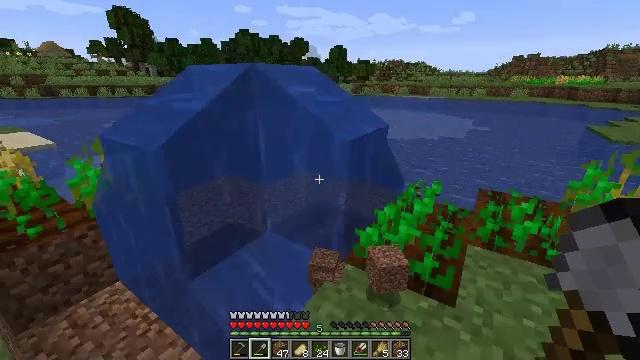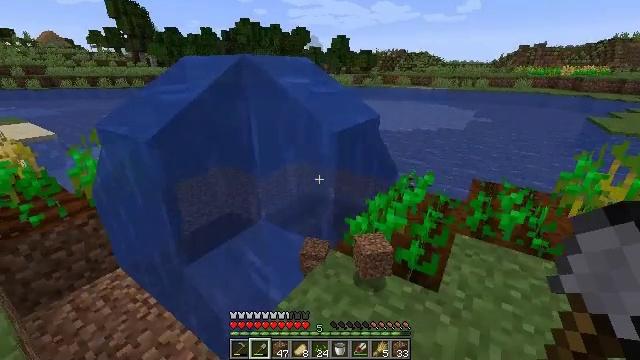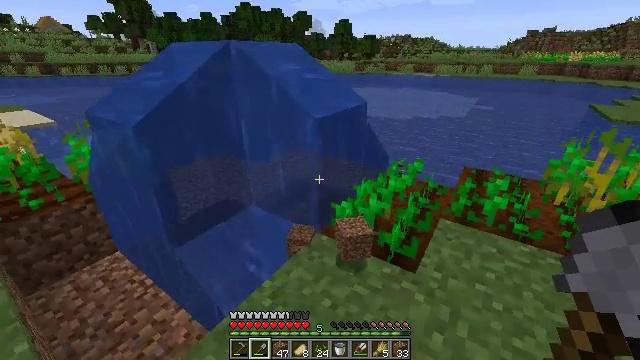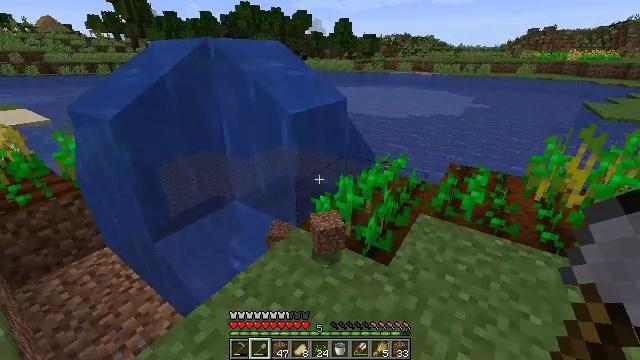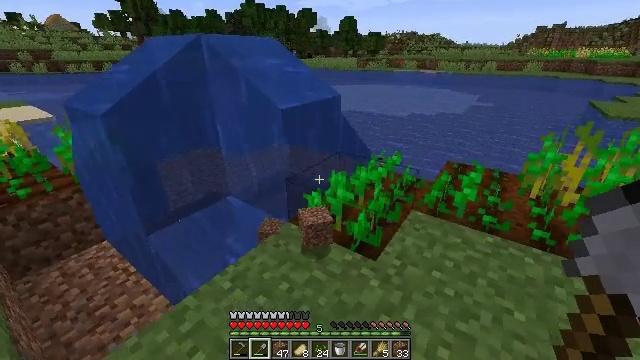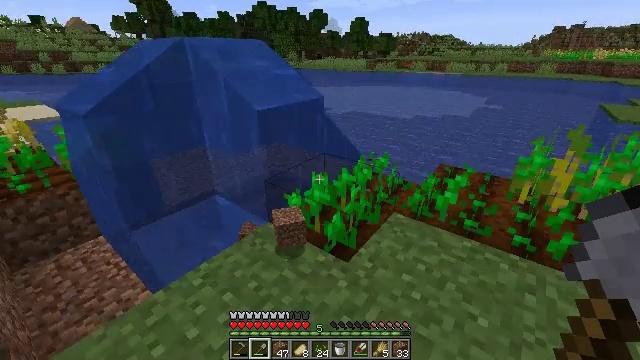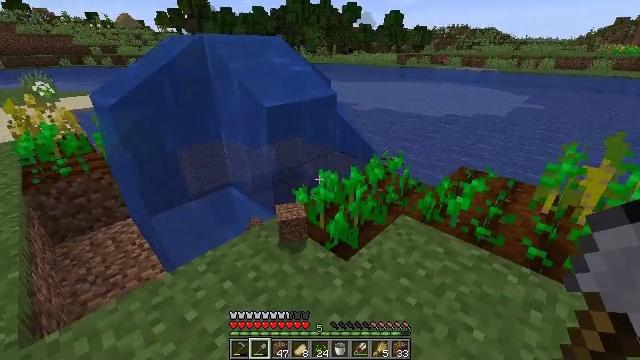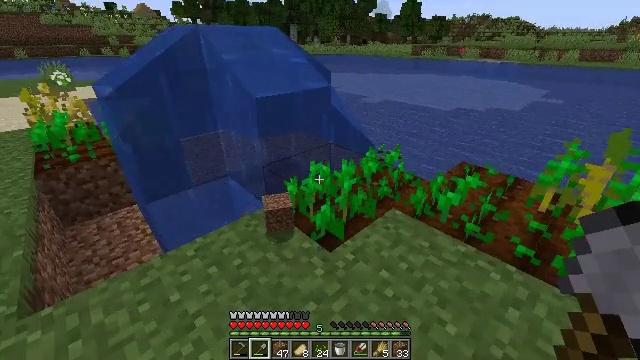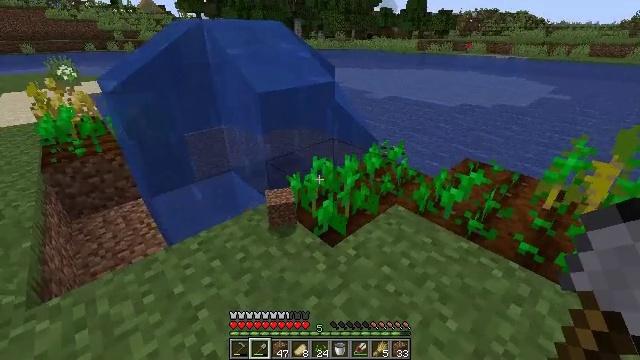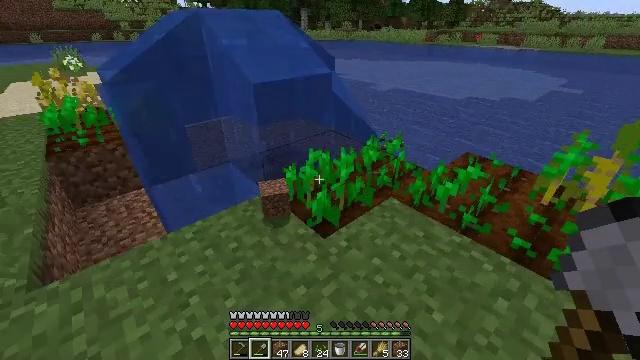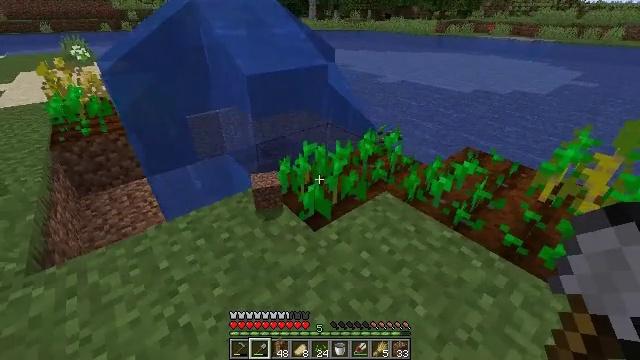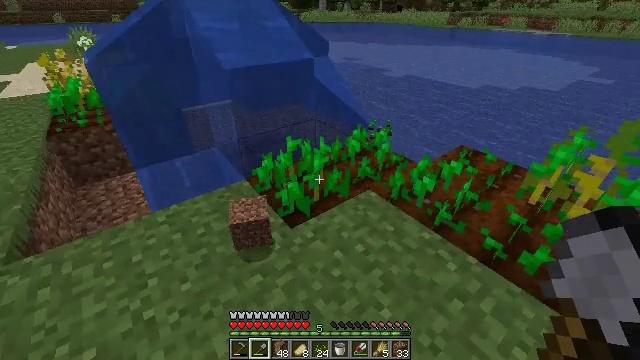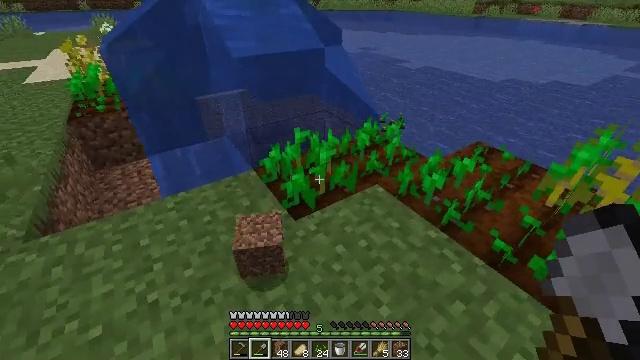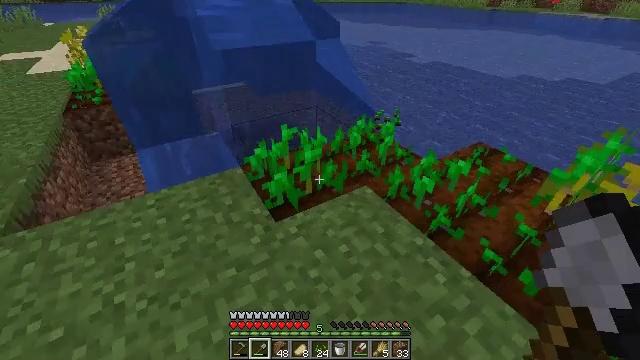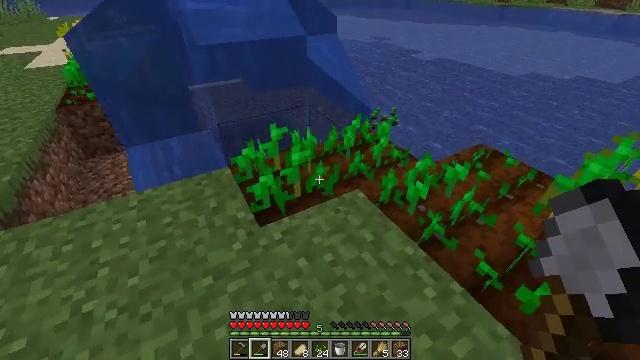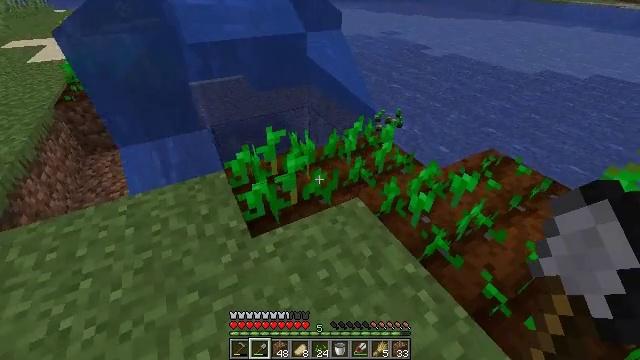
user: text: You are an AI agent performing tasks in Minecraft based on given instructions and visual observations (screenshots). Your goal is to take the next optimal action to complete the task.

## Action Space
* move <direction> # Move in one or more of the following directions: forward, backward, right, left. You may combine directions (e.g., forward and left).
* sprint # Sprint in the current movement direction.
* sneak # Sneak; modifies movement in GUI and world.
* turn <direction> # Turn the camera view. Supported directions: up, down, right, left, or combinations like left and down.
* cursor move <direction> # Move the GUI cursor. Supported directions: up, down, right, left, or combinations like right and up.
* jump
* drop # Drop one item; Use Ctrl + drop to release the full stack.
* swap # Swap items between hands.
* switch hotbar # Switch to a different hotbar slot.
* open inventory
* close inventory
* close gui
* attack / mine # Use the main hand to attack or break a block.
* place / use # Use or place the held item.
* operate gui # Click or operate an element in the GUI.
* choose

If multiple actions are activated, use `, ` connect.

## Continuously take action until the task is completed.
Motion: motion action
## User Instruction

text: Gather wheat by left-clicking on it.
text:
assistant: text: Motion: move right, turn down
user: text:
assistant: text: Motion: move right, turn down
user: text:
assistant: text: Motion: move right
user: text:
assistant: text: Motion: move right, turn left
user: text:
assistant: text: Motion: move right, turn left
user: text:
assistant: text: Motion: move right, turn left
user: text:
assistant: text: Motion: turn left and down
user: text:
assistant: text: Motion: no_op
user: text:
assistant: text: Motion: move right, turn left and down
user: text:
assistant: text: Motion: move right, turn left and down
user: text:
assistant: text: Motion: move forward and move right, turn left and down
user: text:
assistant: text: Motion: move forward and move right, turn left and down
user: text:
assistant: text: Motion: move forward and move right, turn left and down
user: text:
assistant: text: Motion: move forward, turn left
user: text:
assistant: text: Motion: move forward, turn left
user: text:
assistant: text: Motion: no_op
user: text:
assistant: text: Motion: no_op
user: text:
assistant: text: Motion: no_op
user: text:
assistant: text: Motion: no_op
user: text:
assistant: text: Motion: no_op
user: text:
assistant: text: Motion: no_op
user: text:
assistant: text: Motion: no_op
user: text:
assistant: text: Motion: no_op
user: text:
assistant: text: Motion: attack / mine
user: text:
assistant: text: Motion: attack / mine
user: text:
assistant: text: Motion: attack / mine
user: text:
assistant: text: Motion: attack / mine
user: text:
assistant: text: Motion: no_op
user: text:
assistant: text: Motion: no_op
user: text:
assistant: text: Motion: no_op